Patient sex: M
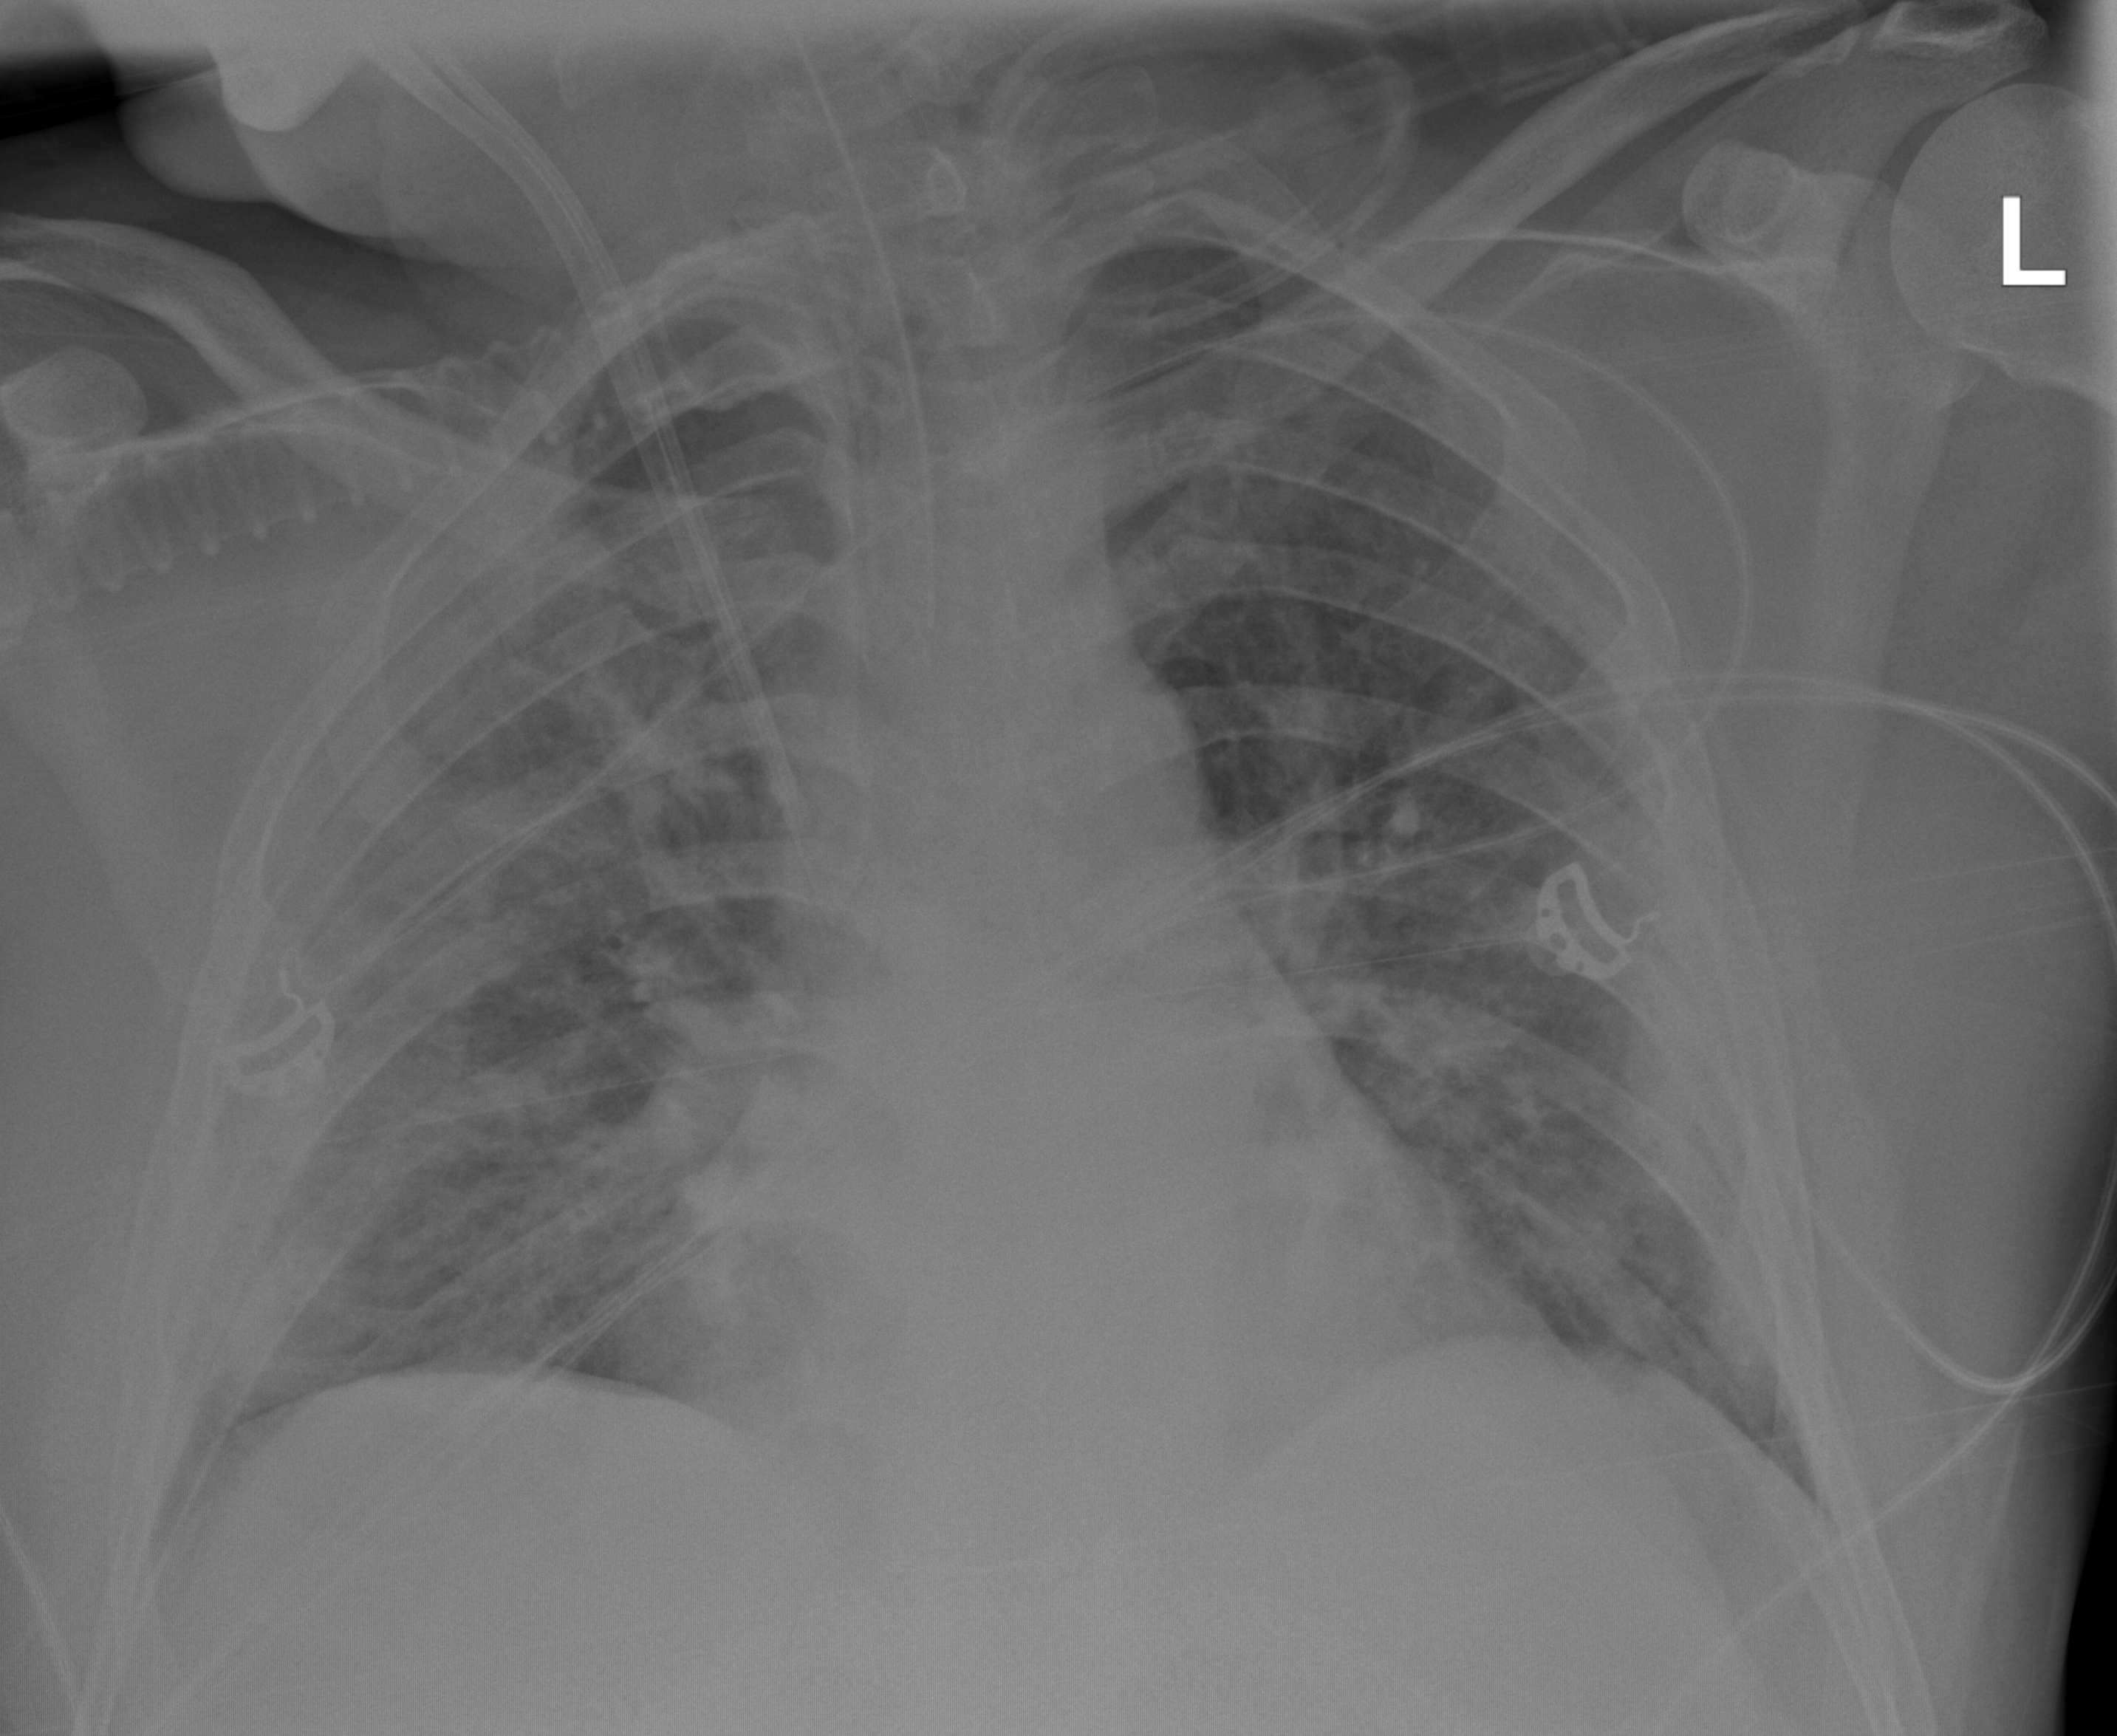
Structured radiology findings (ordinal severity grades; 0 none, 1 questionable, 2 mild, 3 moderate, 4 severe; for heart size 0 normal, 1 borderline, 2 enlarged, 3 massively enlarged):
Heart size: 0
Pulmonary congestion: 0
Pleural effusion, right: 0
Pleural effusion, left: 0
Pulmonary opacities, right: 3
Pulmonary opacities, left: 3
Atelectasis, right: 2
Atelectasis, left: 2